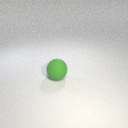
large green rubber sphere